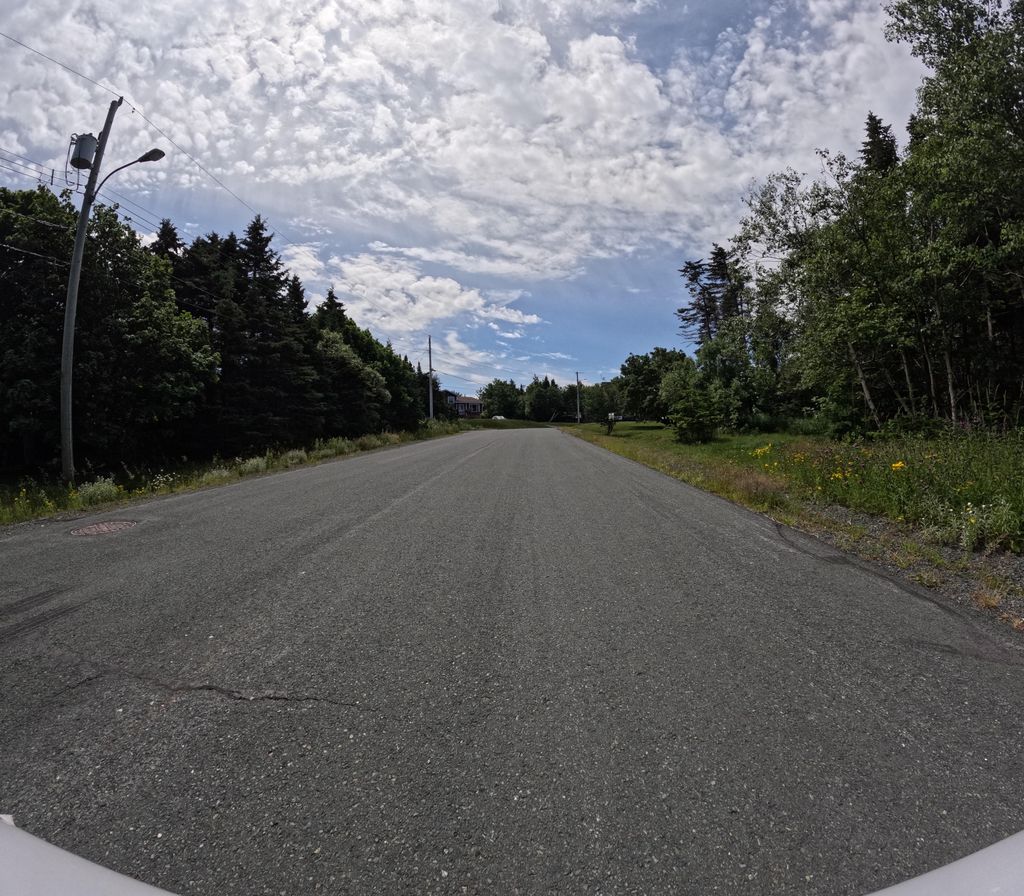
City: st_johns